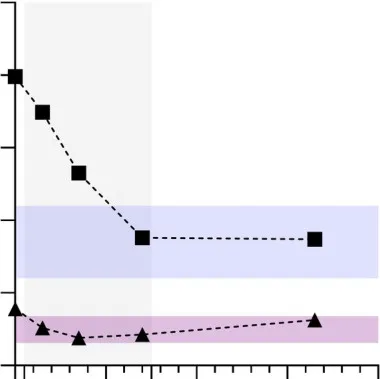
Dynamics of free thyroid hormone concentrations before, during, and after immunomodulatory treatment of amiodarone-induced thyroiditis. Data are presented as individual values of free thyroxine (FT4) and triiodothyronine (FT3) concentrations before, during, and after prednisone treatment. The treatment duration is marked as a grey background area ranging from day 1 to day 15. Reference intervals for FT4 and FT3 levels are indicated by blue and purple transparent areas, respectively. Serum concentrations of FT4 and FT3 were determined by electrochemiluminescence immunoassay (ECLIA) using commercially available assays Elecsys FT3 III (Roche Diagnostics GmBH, Manheim, Germany) and Elecsys FT4 IV (Roche Diagnostics GmBH, Manheim, Germany) on the Cobas. 8000 analyzer series cobas. e 801 analytical unit (Roche Diagnostics International, Ltd, Rotkreuz, Switzerland).
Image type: pathology (immunostaining)